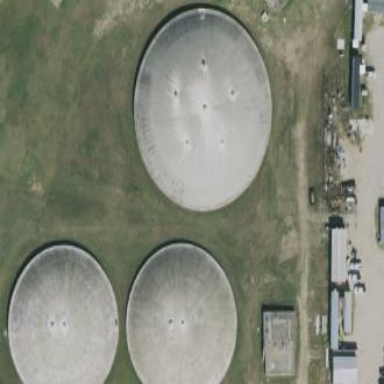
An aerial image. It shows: Building with storage tank.